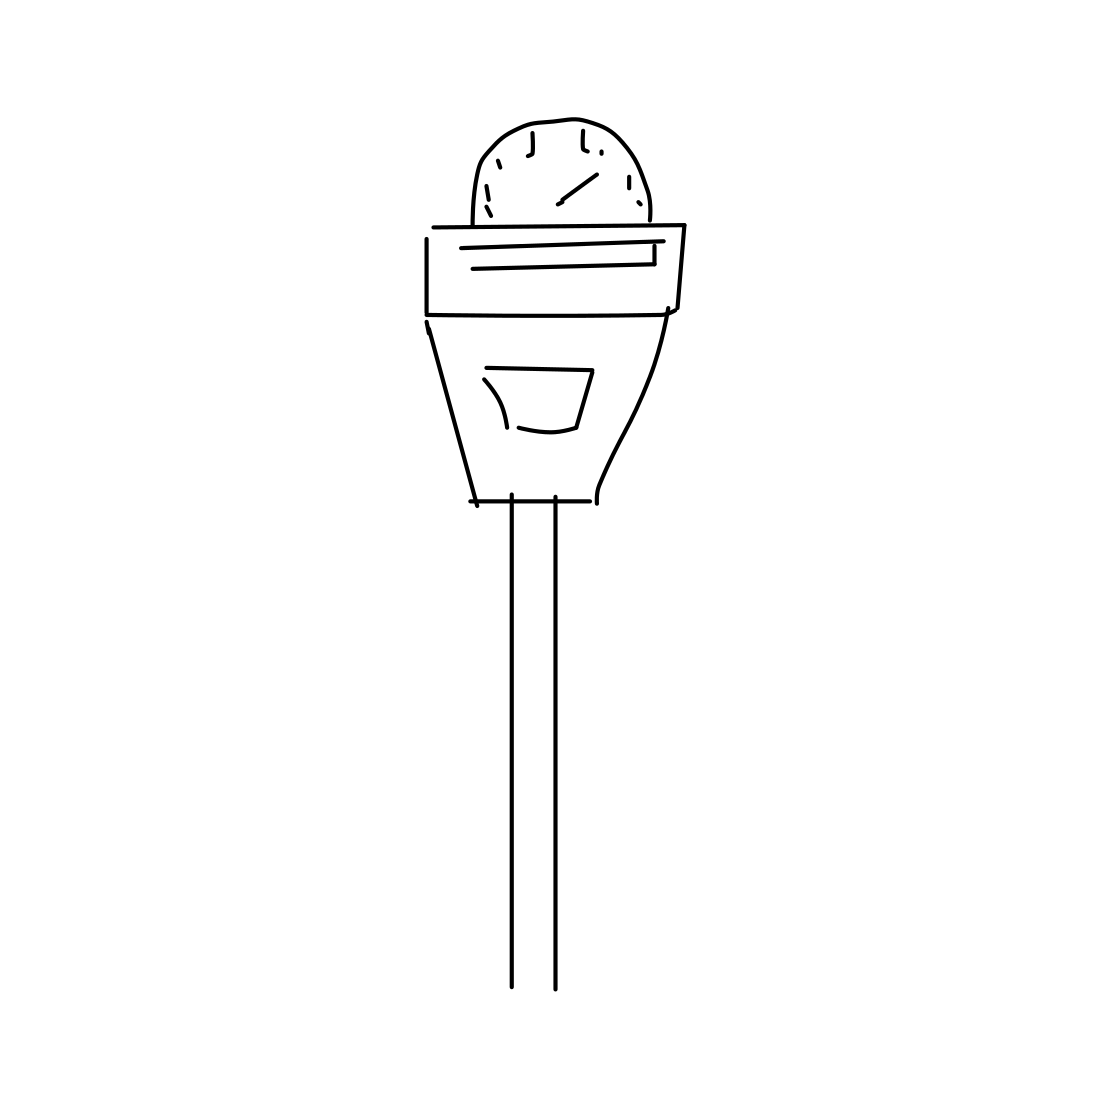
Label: parking meter